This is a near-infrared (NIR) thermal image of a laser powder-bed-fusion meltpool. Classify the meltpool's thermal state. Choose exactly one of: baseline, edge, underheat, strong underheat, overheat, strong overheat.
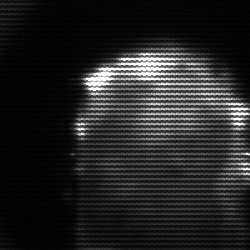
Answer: baseline